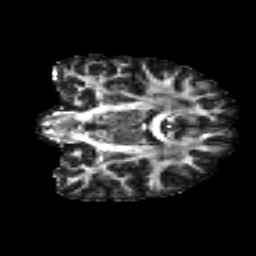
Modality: FA
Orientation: coronal
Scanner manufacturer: siemens
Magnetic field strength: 3 T
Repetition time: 4.16 s
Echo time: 0.0806 s